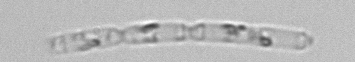
Label: Cerataulina_pelagica